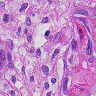
Metastatic tissue present: yes